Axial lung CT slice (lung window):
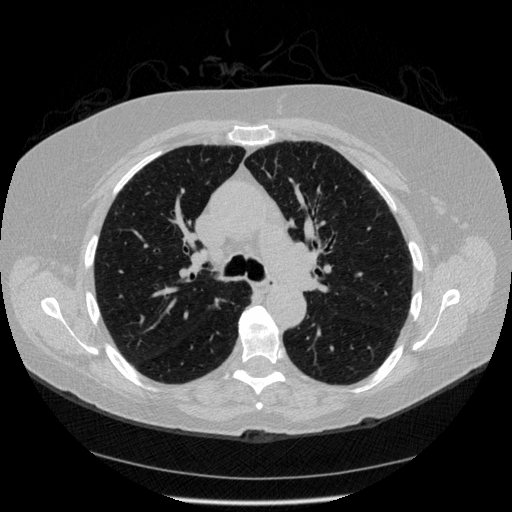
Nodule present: no